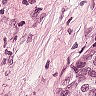
Metastatic tissue present: yes